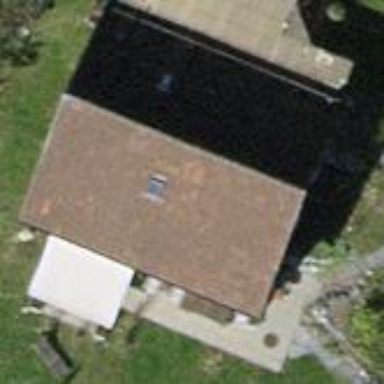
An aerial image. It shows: Detached building.